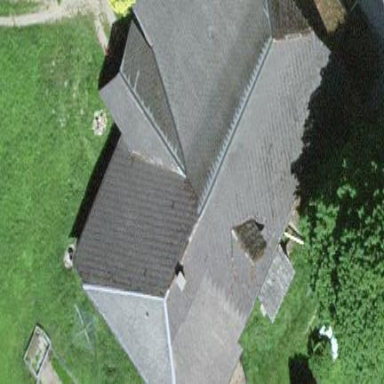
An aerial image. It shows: Farm building.